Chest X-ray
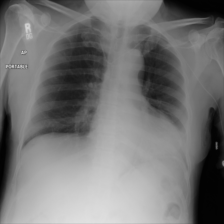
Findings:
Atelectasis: negative
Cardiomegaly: negative
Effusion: negative
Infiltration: negative
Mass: negative
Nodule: negative
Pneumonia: negative
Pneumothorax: negative
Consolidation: negative
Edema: negative
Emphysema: negative
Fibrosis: negative
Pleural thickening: negative
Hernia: negative